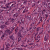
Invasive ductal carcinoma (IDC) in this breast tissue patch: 1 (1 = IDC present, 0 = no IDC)